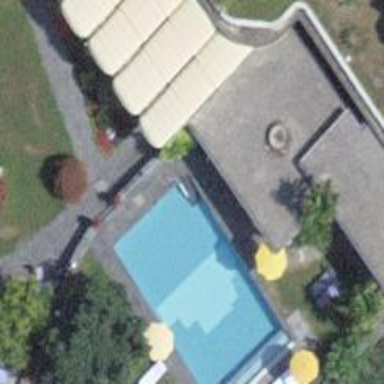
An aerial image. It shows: Swimming pool located in leisure land.